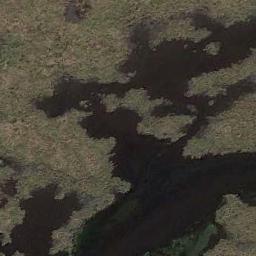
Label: wetland